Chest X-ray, PA view. Patient: 57 years old, sex F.
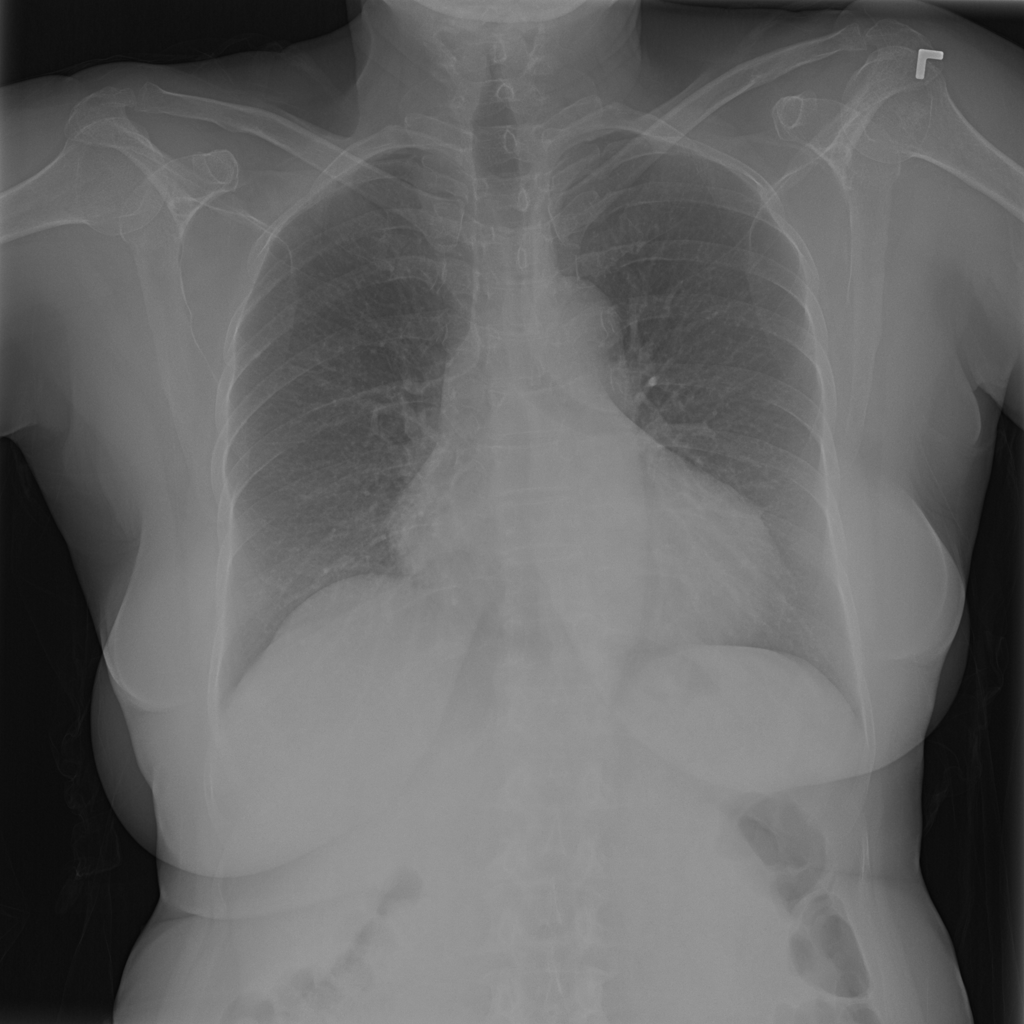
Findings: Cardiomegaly